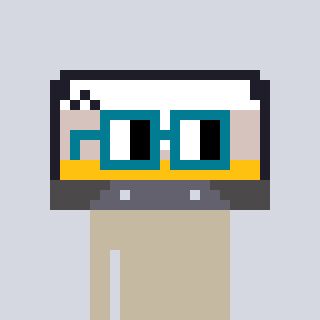
a pixel art character with square dark green glasses, a cassette tape-shaped head and a grayscale-colored body on a cool background